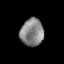
Tissue: lung
Cell type: Epithelial cells
Senescence score: 0.182
Nuclear area (px): 624
Mean DAPI intensity: 132.662